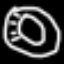
Label: donut